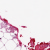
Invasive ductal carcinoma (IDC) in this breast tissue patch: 0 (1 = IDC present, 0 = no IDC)